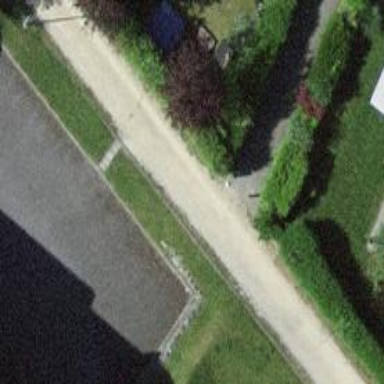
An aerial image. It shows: Service road with fine gravel surface.